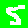
Digit: 5